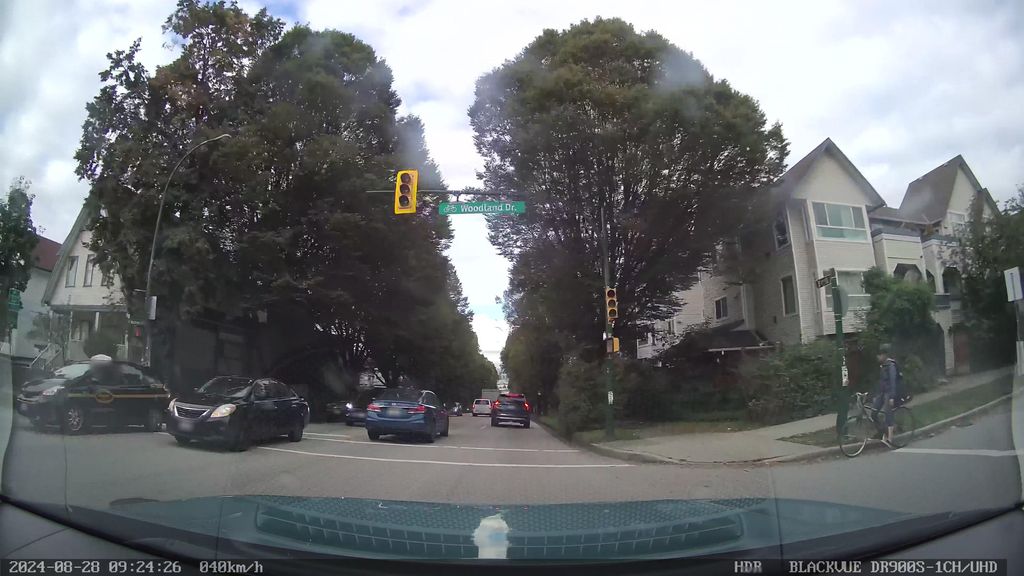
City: vancouver